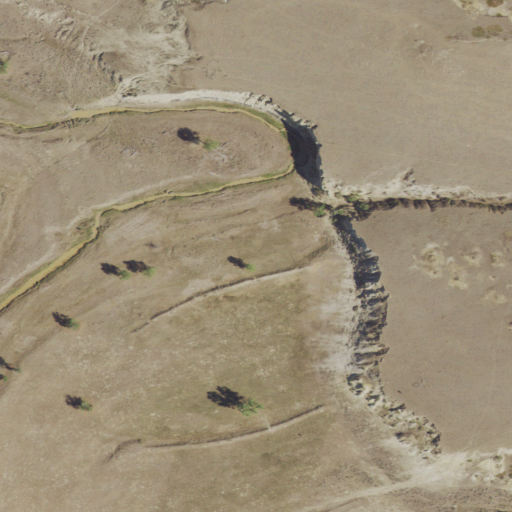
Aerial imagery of valley in Montana named Buckskin Gulch containing grassland and shrub